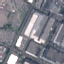
Land use / land cover: Industrial